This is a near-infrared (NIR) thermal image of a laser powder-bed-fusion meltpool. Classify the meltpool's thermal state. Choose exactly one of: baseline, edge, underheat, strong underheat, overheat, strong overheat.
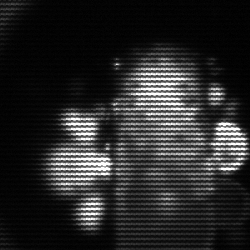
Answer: strong underheat